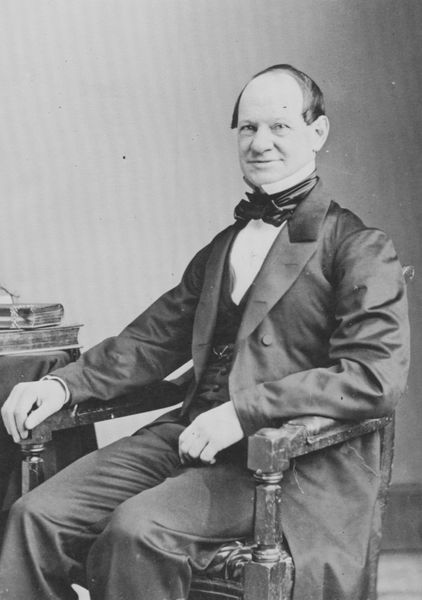
Titel: A. T. Stewart
Künstler: Mathew B. Brady
Schlagwörter: dunkel, gemälde, hand, mann, schatten, weiß, sitzen, elegant, finger, frankreich, frisur, grau, haar, hell, hintergrund, holz, licht, mund, nase, ohr, schwarz, stuhl, tisch, blick, tuch, schleife, alt, anzug, hemd, hose, jacke, arm, augen, falten, gesicht, kragen, samt, ärmel, bild, bildnis, hals, herr, holzstuhl, hände, portrait, porträt, tischdecke, boden, haare, halbfigur, mantel, pose, reich, sessel, sitzend, stoff, knopf, lippen, ohren, beine, lächeln, bücher, armlehne, lehne, sitz, haltung, kette, industrie, lehnen, frack, polster, krawatte, seitenscheitel, glanz, glatze, sitzt, stuhllehne, angelehnt, atelier, fliege, jackett, knopfleiste, sakko, schick, weste, foto, fotografie, photographie, lachen, buch, schwarzweiß, hohe stirn, posieren, heiter, halbglatze, grinsen, photo, armlehnen, eiss, leder, smoking, binde, stapel, armlehnstuhl, gelehrter, locker, freundlich, fotographie, schlagen, aufnahme, aufschlag, lacht, geschnitzt, gründerzeit, abgewetzt, lichtbild, schattenw, einfall, händ, krwatte, bilsnis, eheimratsecken, haaransatzg, hemd4, 20. jahrhundert, bpcher, saccko, faoto, sakki, sbuch